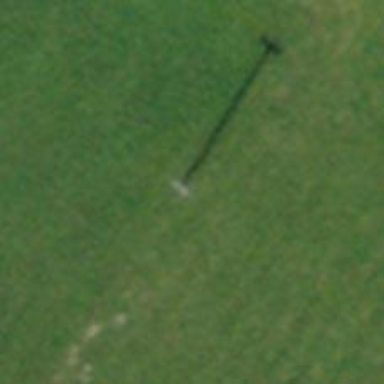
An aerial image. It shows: Power pole.